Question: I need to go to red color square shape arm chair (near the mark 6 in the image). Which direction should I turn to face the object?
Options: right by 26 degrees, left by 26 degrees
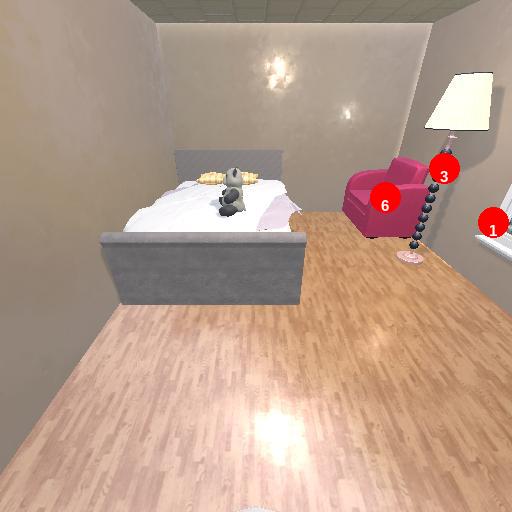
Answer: right by 26 degrees